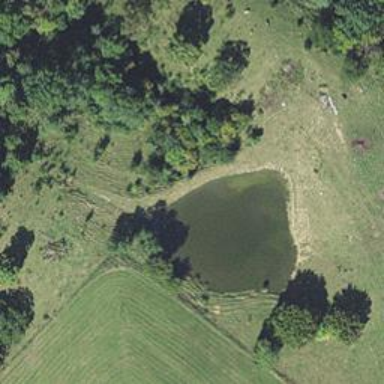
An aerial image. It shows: Serene pond surrounded by nature.